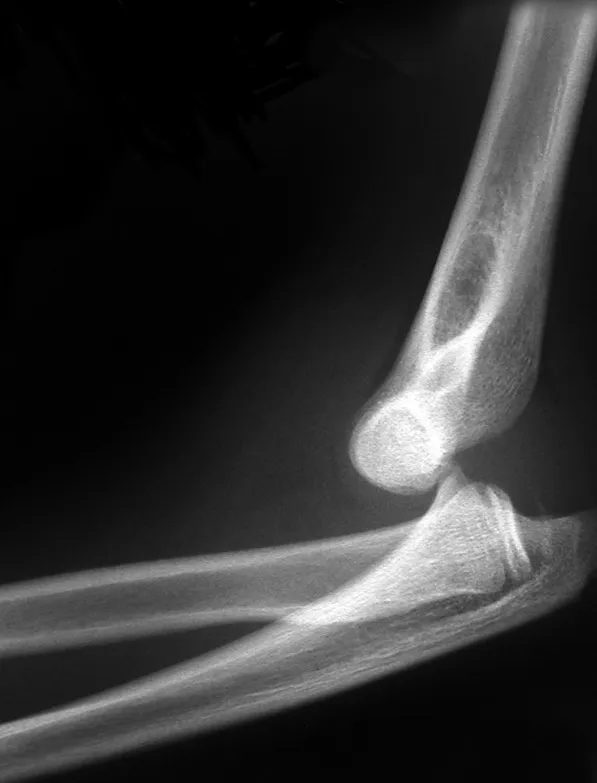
Preoperative lateral radiograph of the elbow revealing elbow dislocation.
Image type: radiology (x_ray)